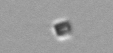
Label: Chaetoceros_tenuissimus